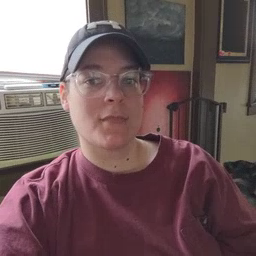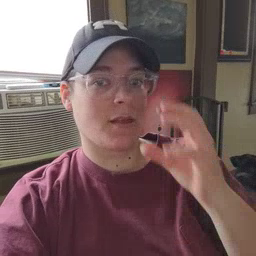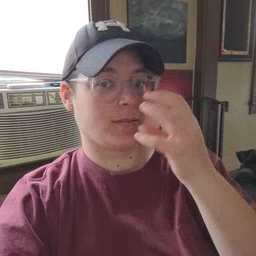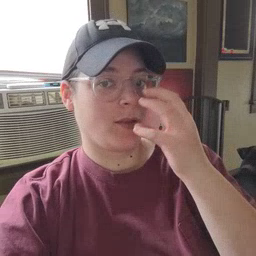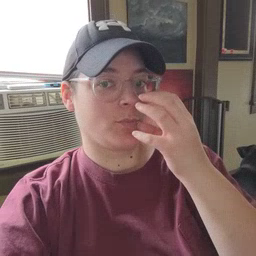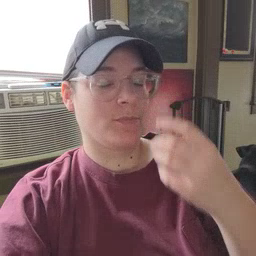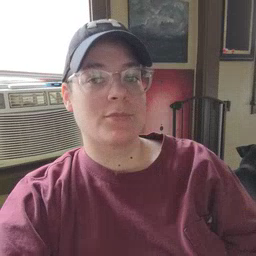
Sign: clown